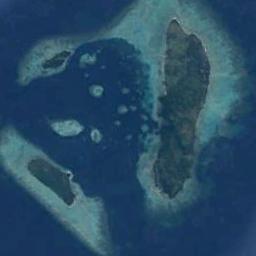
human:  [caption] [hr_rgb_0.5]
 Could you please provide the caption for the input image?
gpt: The long green island is surrounded by blue sea water, The island is full of green plants, There are white sand beaches around, And there are some small islands next to it .

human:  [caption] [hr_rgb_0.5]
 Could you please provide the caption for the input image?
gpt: The island on the left is smaller than the island on the right .

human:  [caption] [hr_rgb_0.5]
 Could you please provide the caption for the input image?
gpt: The archipelago with some islands of different sizes has dense vegetation .

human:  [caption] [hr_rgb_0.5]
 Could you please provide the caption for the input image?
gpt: There are many trees on the island .

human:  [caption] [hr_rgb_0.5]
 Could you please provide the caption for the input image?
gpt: There are several green islands on a blue sea .